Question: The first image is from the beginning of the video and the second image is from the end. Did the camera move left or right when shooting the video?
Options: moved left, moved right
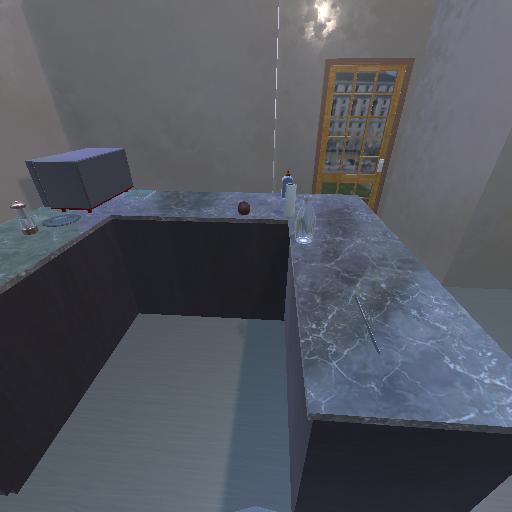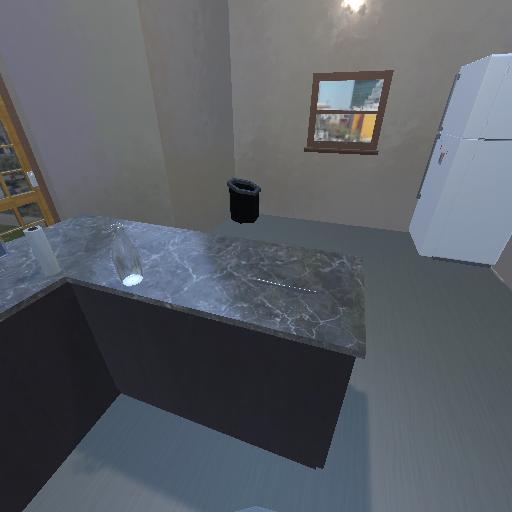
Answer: moved left